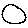
Label: circle